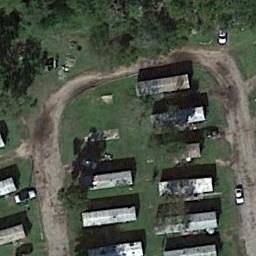
Label: residential